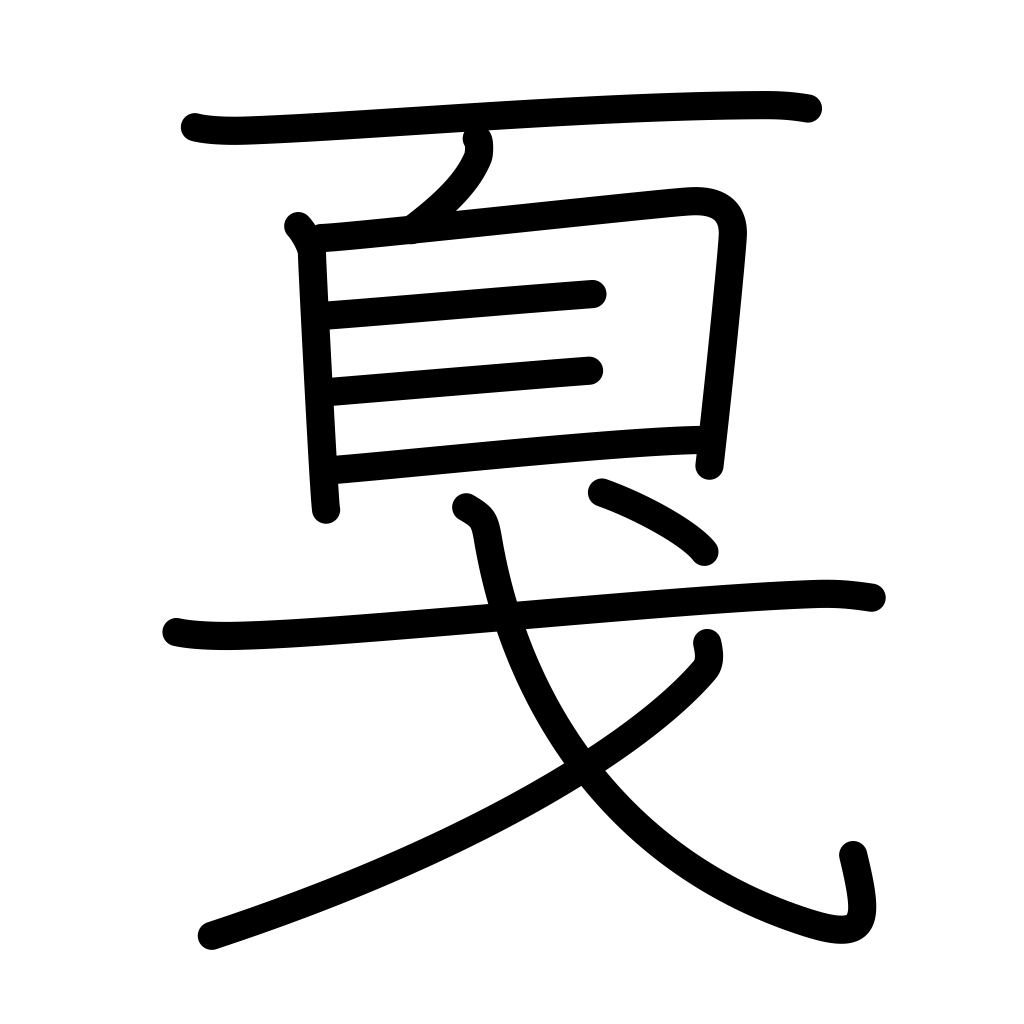
Meaning: halberd